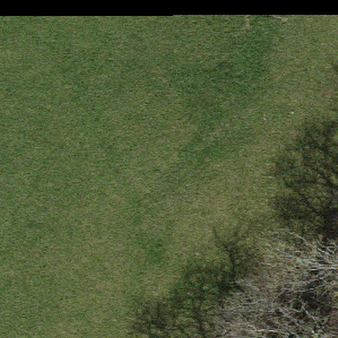
Label: other